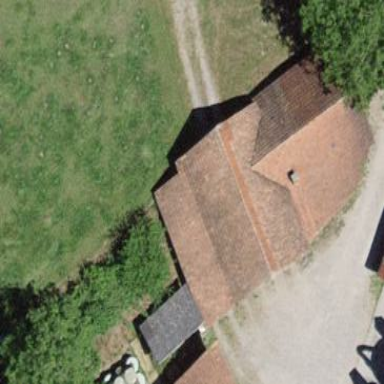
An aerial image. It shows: Rural barn.